Question: I have C++ program. there i have used C++ . in order to run that program i'm passing values via unix terminal. But i couldn't run code snippet by passing args values.
1. obtain bash build path as
1. i executed myFunctions bash as ./testFunctions
2. i pass args as ./testFunctions 1
please find below the code snippet i used
'''
int main(int argc, const char * argv[]) {
// insert code here...
//std::cout << "Hello, World!
";
if (*argv[0] == 1) {
std::cout << "Hello, World!
";
//test();
}
return 0;
}
'''
when i gives 1 as arg my programe line hello world hasn't executed. what am i do wrong please help me. thank you . please find the image below
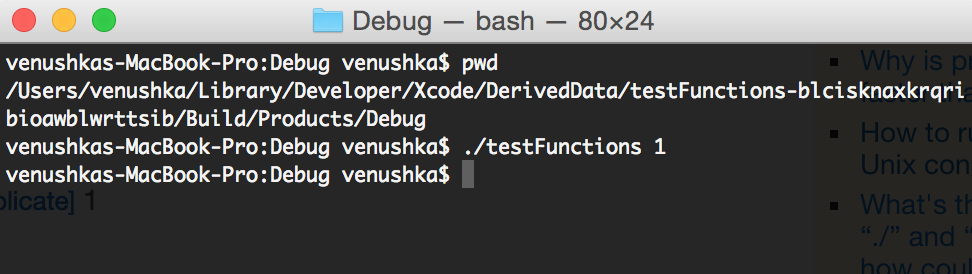
Answer: This is wrong:
'''
if (*argv[0] == 1)
'''
argv[0] is a string which is the name of your program. Dereferencing it (with '*') gives you the first character. It will never match '1' which is a non-printing ASCII code. Instead:
'''
if (strcmp(argv[1], "1") == 0)
'''
That will check if the first argument to the program (not its name) is the string "1".